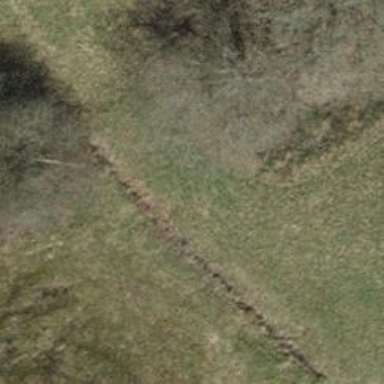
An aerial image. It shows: Ditch in the surroundings.